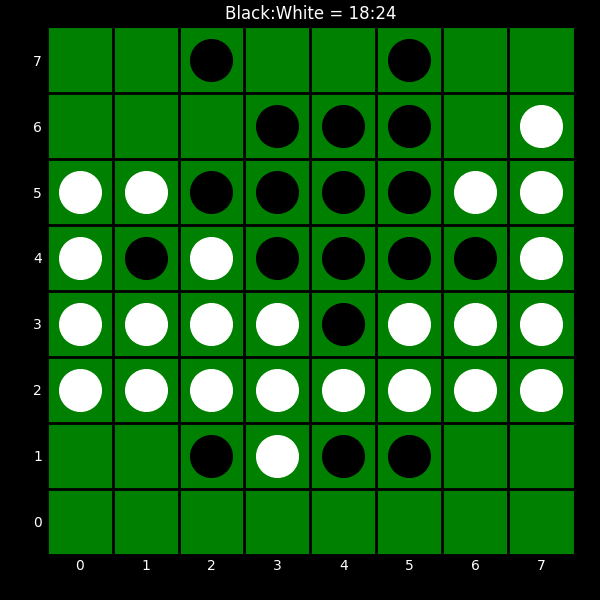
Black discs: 18
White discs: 24